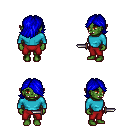
a pixel art fantasy rpg character, female body template, orc, green skin, teal long-sleeve shirt, red pants, blue swoop hairstyle, dagger, four views (front, back, left, right), 2x2 character sprite sheet, small pixel art, hard edges, no anti-aliasing